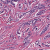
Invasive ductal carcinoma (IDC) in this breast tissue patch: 1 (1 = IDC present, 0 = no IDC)